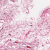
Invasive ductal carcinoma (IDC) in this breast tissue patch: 0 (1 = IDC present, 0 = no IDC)